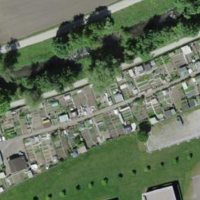
EUNIS habitat code: 53
Species observed at this site:
Yponomeuta evonymella
Arum maculatum
Prunus padus
Filipendula ulmaria